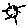
Label: sun